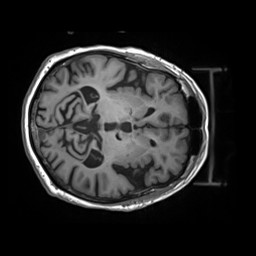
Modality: T1w
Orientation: axial
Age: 85
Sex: male
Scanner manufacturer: siemens
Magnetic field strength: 3 T
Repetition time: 2.2 s
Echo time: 0.00245 s